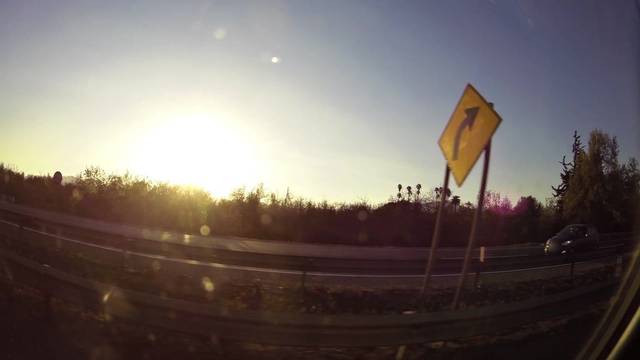
Region: Chile
Coordinates: -33.57, -70.848